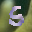
Label: 5